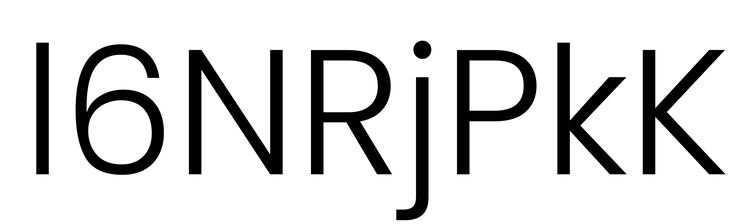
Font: Poppins-Light